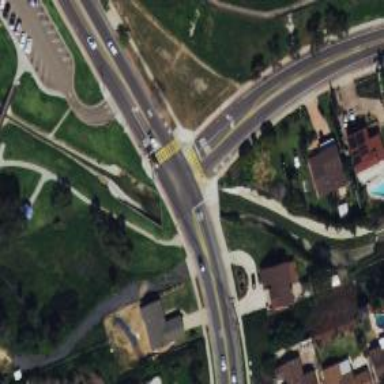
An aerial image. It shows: Marked crossing on footway.